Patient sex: M
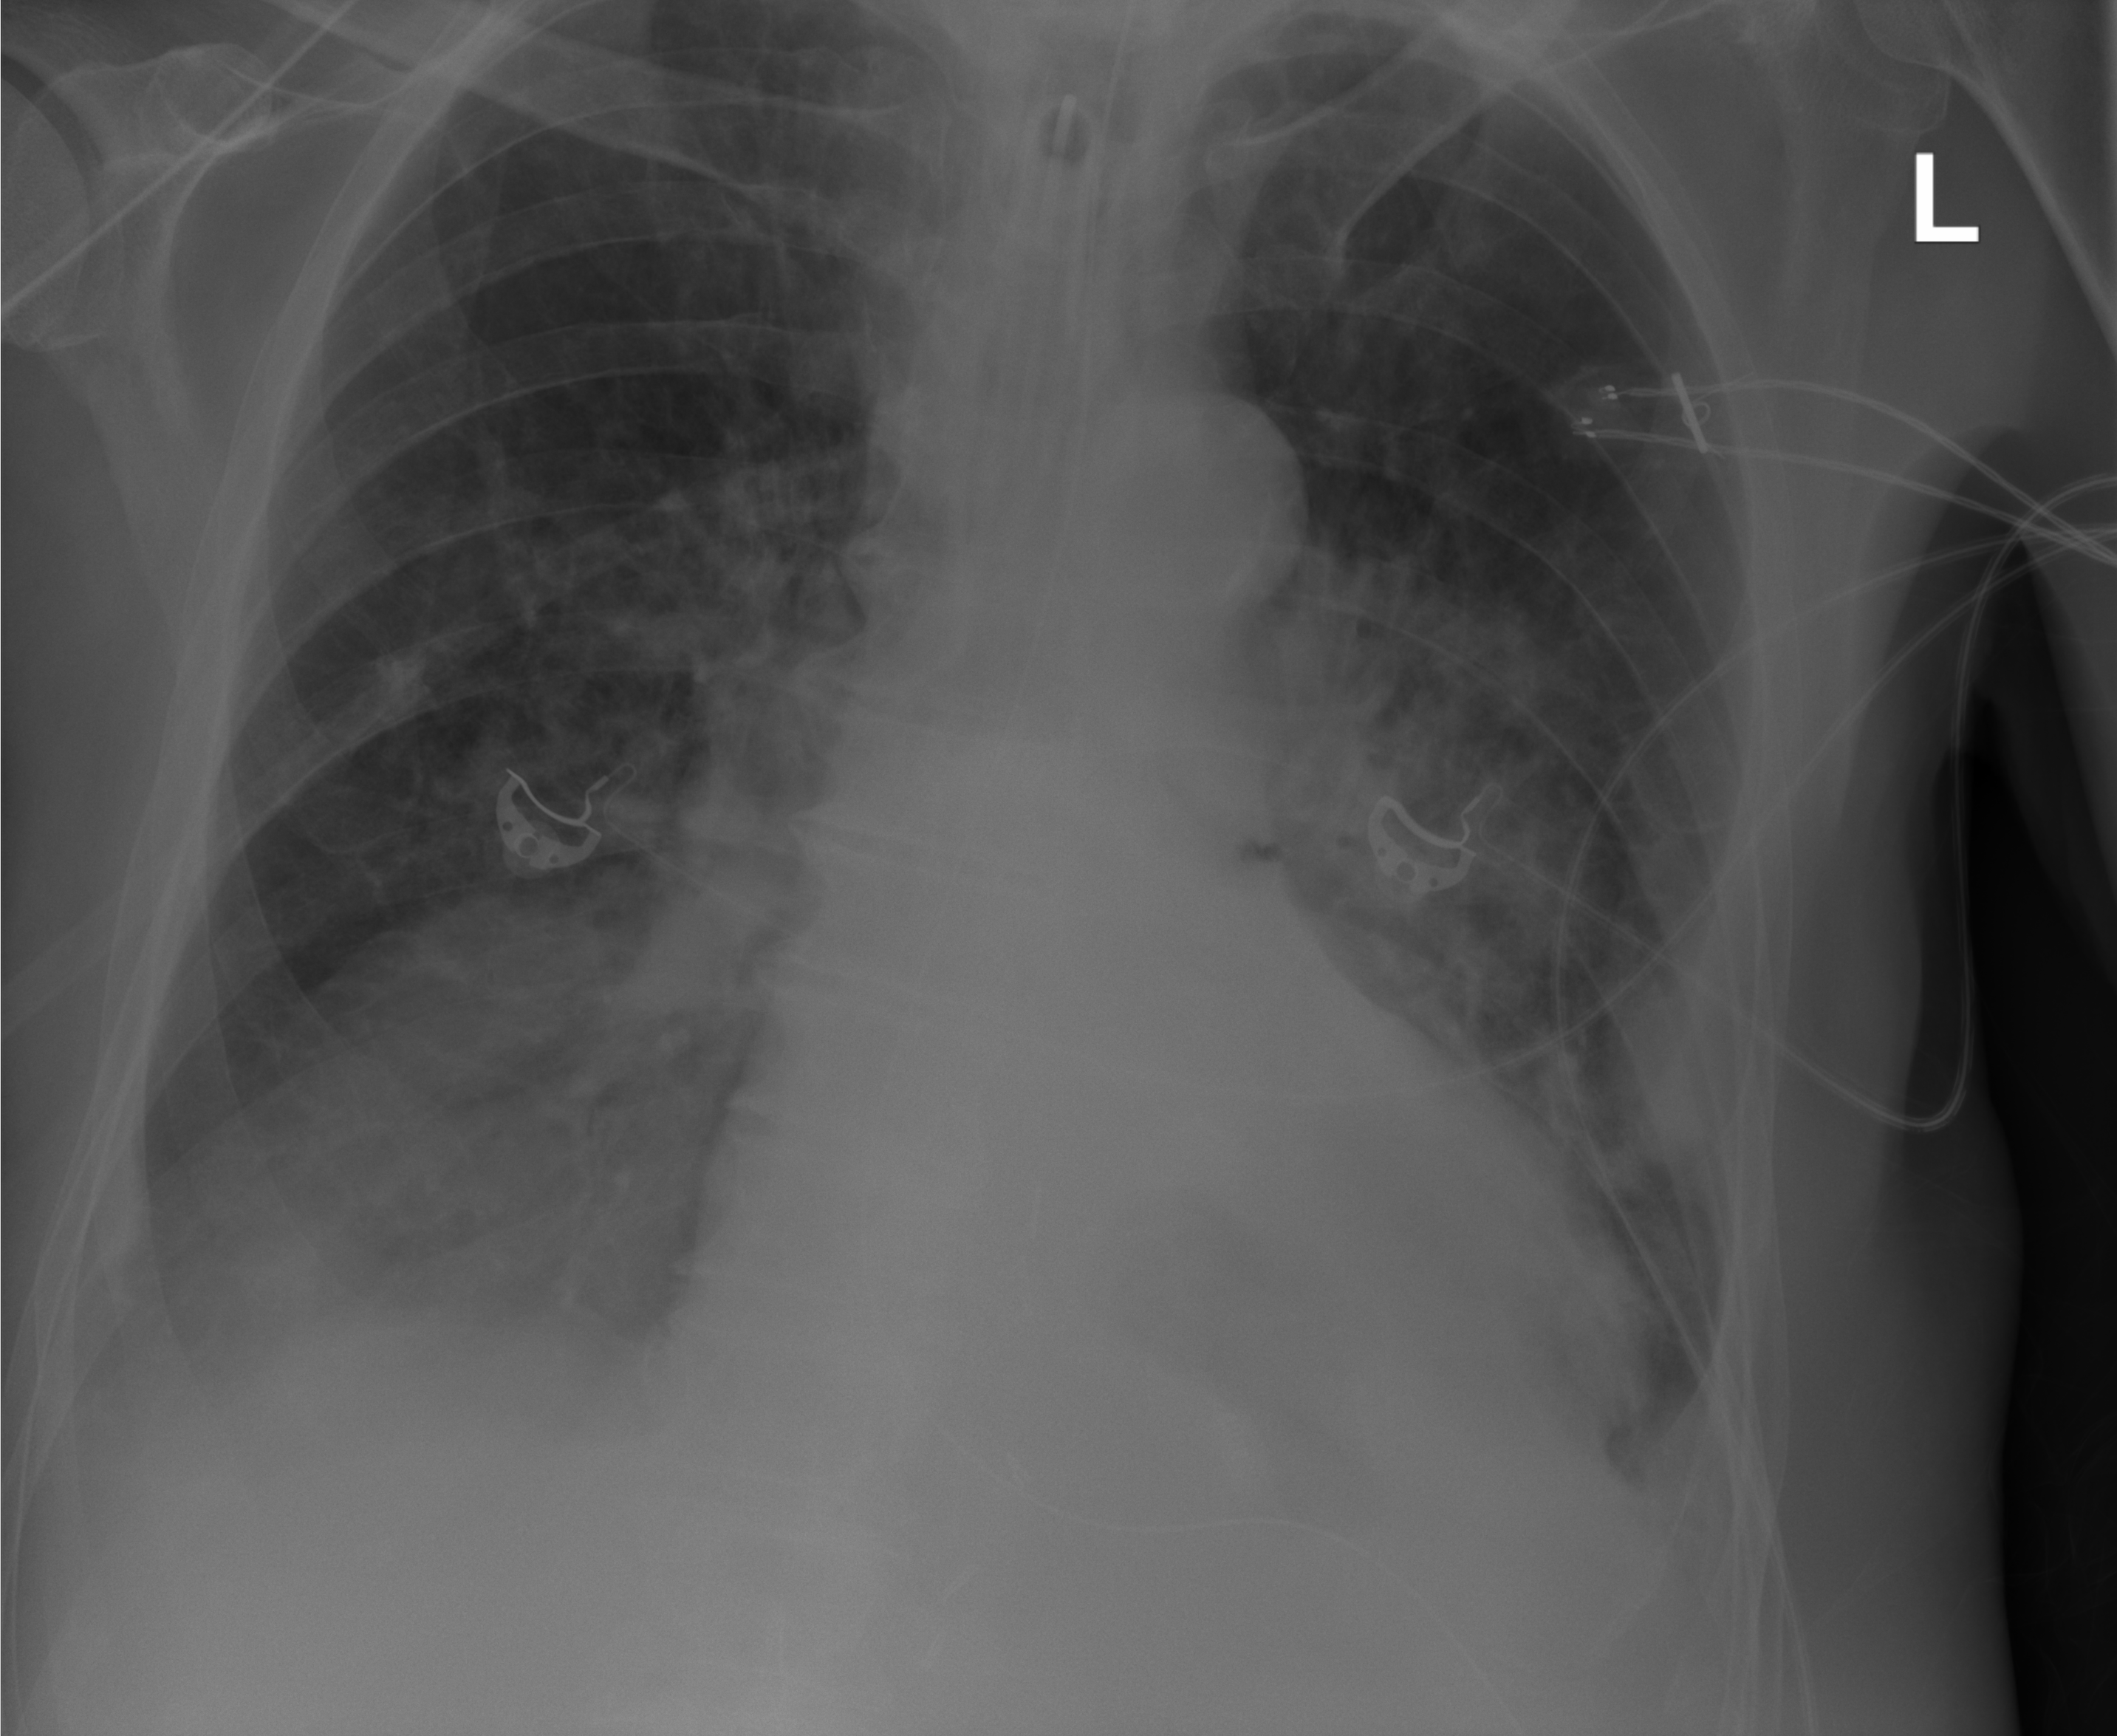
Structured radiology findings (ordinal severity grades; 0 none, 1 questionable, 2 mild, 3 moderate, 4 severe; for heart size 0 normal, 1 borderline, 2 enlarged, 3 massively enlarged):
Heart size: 0
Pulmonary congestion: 0
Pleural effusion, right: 2
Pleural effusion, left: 2
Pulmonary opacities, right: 2
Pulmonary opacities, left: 2
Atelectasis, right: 2
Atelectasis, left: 2